Question: I'm using LeafletJS to add a map component to my app. Everything is fine and dandy except for the localization of the map. Some country names are shown in the local language (I'm assuming).
Is there a way to show the country names in English?

This is the current code that I use
'''
L.tileLayer('http://{s}.tile.osm.org/{z}/{x}/{y}.png', {
attribution : '&copy; <a href="http://osm.org/copyright">OpenStreetMap</a> contributors',
noWrap : true
}).addTo(map);
'''
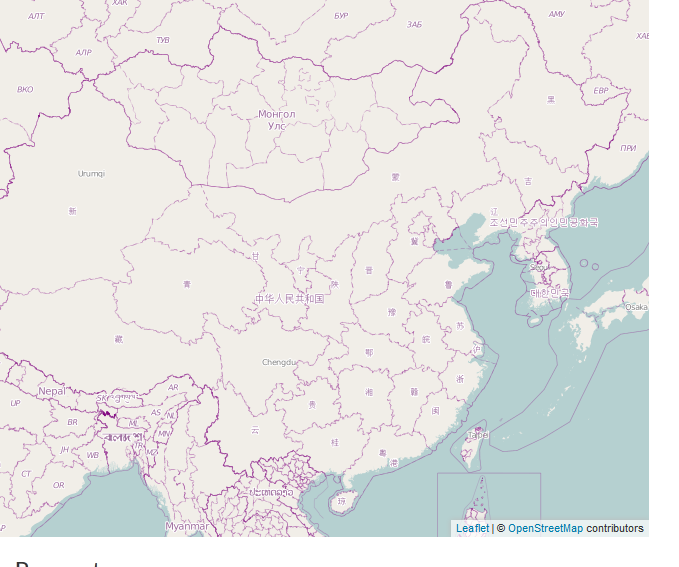
Answer: The standard tile server of OSM tries to display labels in the local language whenever such data is available (local meaning the language of the country currently displayed, not local language). The <URL>, served by the tile server, already contain the labels, so you cannot remove them afterwards. But you can:
- <URL>
And always remember to comply with the tile usage policy of the tile server you choose.